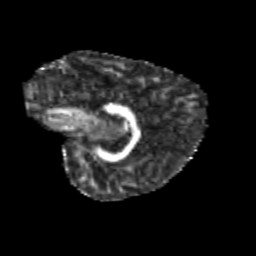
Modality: FA
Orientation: sagittal
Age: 9
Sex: female
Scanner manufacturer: siemens
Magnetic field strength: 3 T
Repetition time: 3.8 s
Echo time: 0.07 s